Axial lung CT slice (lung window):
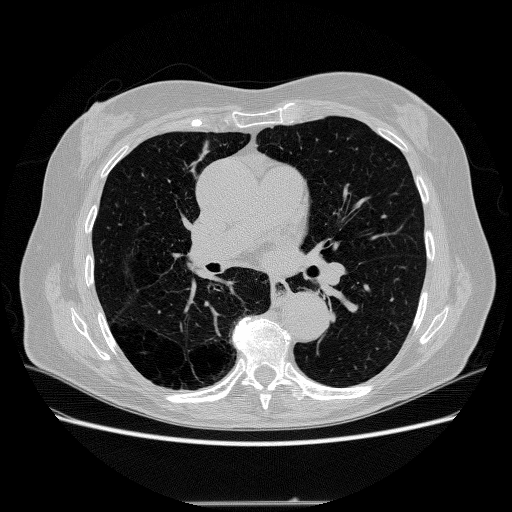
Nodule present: no